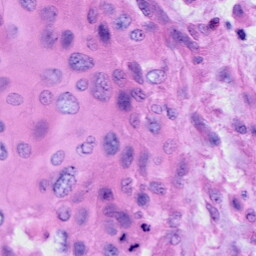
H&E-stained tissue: Cervix